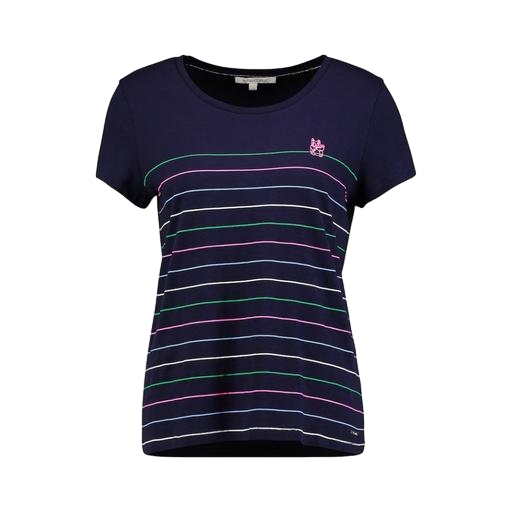
multicolor dp curve navy tee, blue women's stripe true t-shirt, club stripe tee, white background